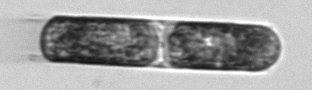
Label: Hemiaulus